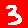
Digit: 3